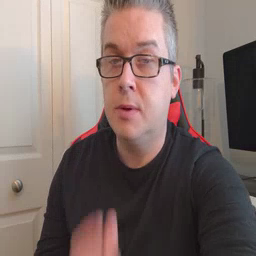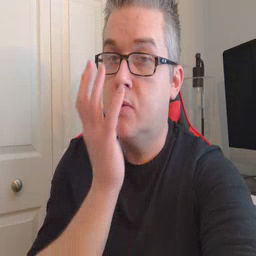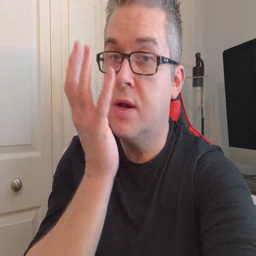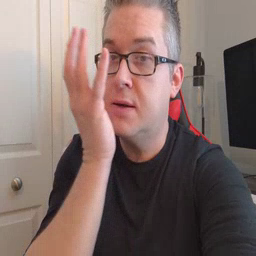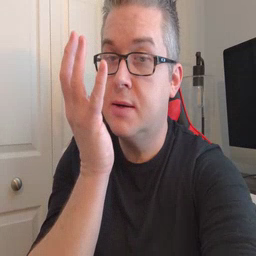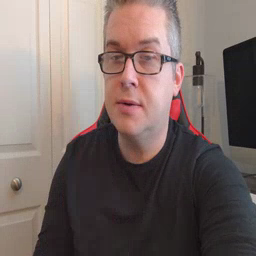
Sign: grass